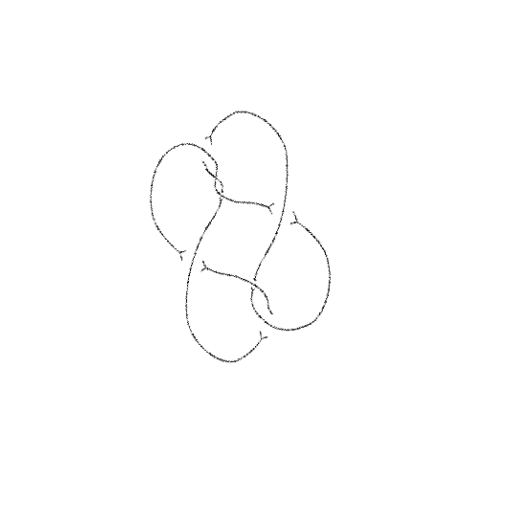
Crossing number: 7